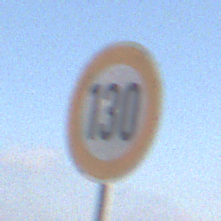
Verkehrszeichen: Geschwindigkeit130
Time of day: Midday
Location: Outdoor (Nature)
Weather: PartlyCloudy
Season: NotSpecified
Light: Natural